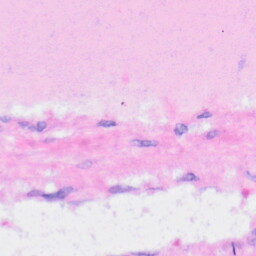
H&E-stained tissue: Liver